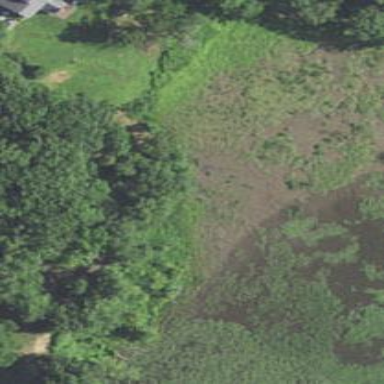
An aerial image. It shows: Marsh wetland.